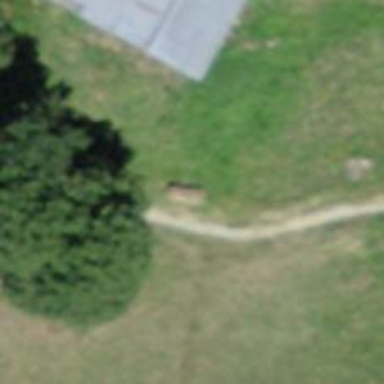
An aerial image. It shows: Brown bench in the vicinity.